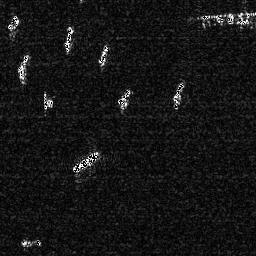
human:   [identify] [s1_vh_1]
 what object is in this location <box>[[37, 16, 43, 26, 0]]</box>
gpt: <ref>1 small ship at the top</ref>

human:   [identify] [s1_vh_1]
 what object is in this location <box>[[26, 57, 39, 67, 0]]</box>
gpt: <ref>1 medium ship at the center</ref>